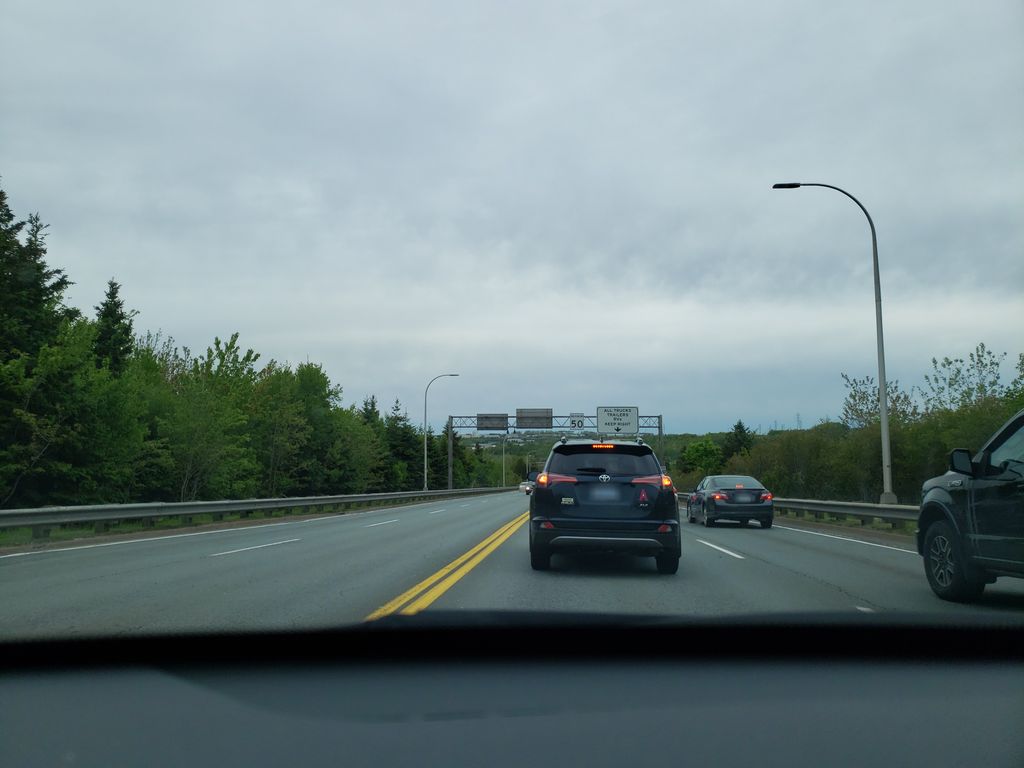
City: halifax